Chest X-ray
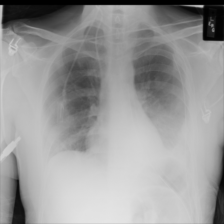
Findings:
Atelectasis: negative
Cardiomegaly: negative
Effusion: negative
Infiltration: negative
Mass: negative
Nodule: negative
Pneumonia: negative
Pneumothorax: positive
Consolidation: negative
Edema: negative
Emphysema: negative
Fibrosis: negative
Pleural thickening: negative
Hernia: negative